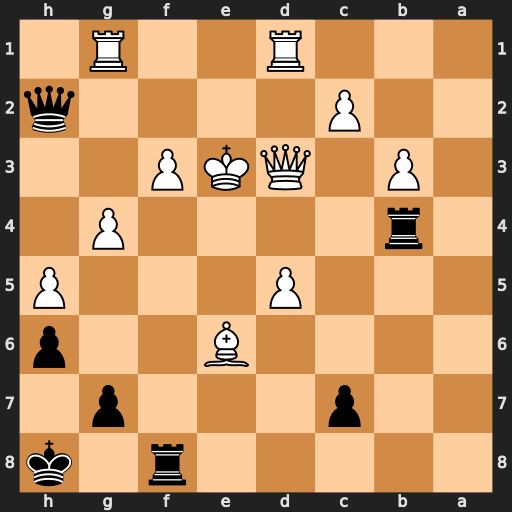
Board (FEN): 5r1k/2p3p1/4B2p/3P3P/1r4P1/1P1QKP2/2P4q/3R2R1
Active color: b
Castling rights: -
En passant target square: -
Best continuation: Rxf3+ Kxf3 Rf4+ Ke3 Qf2#